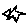
Label: star